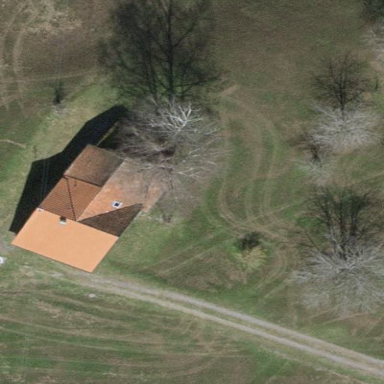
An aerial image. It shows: Simple house.